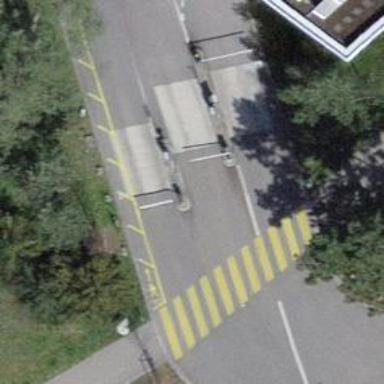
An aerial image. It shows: Lift gate barrier.